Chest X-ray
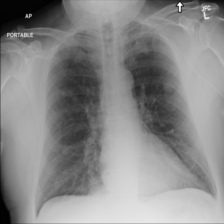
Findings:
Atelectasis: negative
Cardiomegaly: negative
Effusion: negative
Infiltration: negative
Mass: negative
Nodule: negative
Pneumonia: negative
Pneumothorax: negative
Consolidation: negative
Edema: negative
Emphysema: negative
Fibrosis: negative
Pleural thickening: negative
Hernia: negative